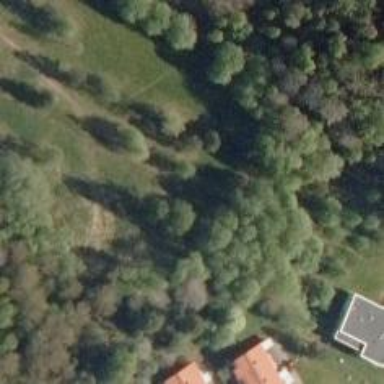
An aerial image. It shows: Path.